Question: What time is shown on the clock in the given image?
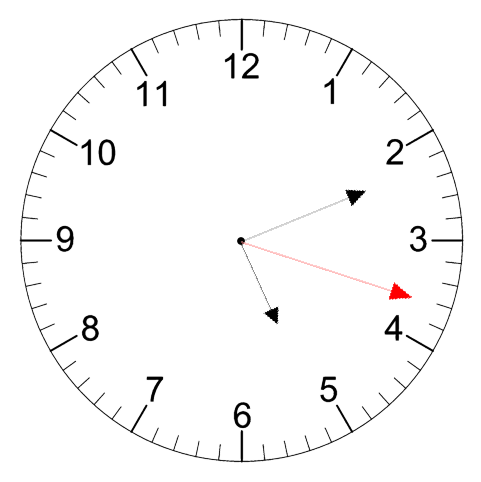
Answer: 05:11:18